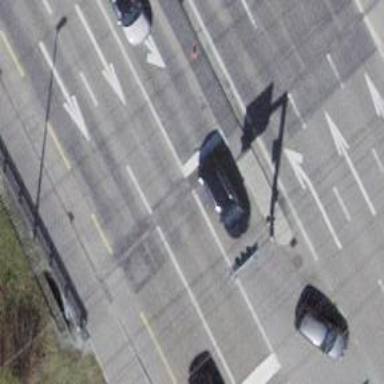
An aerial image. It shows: Road with traffic signals.